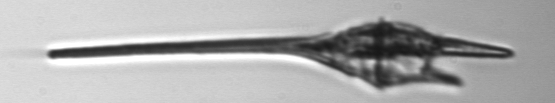
Label: Tripos_lineatus